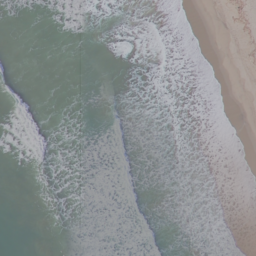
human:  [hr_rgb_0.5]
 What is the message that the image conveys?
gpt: beach